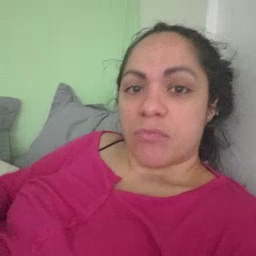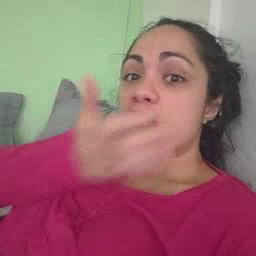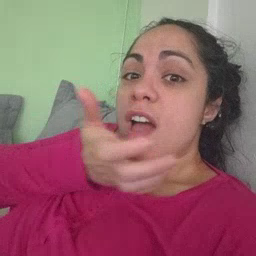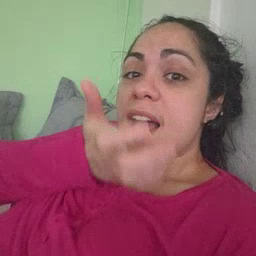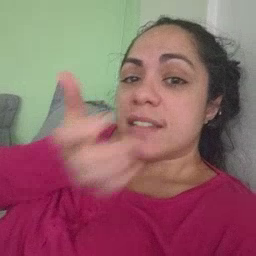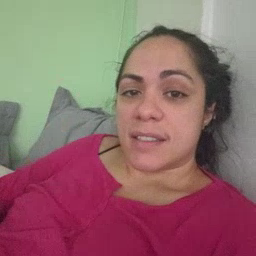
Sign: grass